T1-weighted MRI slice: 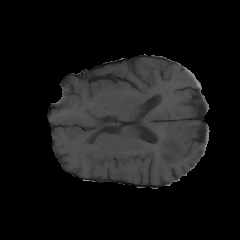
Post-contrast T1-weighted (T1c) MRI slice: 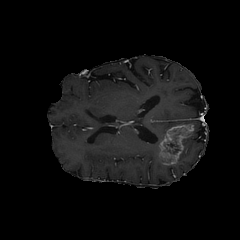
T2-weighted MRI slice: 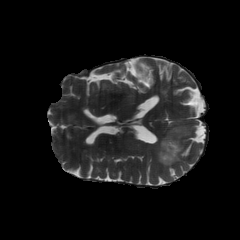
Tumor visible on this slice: yes